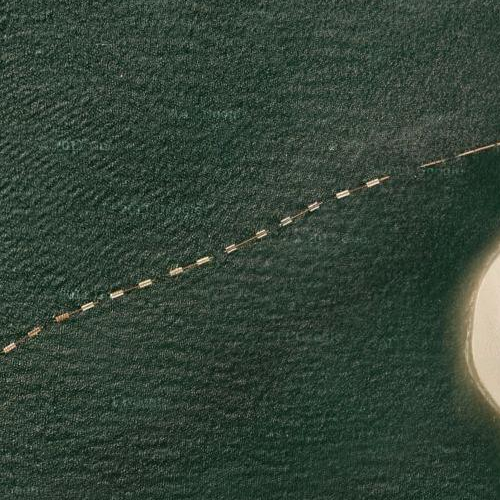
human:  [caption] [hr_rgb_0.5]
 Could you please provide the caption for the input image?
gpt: This is a part of deep green sparkling sea .

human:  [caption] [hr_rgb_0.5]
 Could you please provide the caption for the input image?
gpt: A part of ocean with deep green sparkling waters .

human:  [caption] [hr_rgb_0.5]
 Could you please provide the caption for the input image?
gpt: This is a part of ocean with deep green water .

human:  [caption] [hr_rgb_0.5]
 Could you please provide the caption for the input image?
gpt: This is a part of deep green sparkling sea .

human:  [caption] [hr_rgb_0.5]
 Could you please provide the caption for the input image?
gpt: This is a part of ocean with deep green water shining .